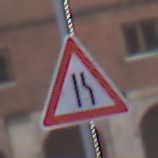
Verkehrszeichen: EinseitigVerengteFahrbahnRechts
Umgebung: Outdoor, Urban
Tageszeit: Midday
Wetter: Overcast
Licht: Natural
Jahreszeit: NotSpecified
Kontrast: LowContrast